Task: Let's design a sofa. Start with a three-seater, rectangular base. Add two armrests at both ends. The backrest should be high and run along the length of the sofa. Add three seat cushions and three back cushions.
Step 159:
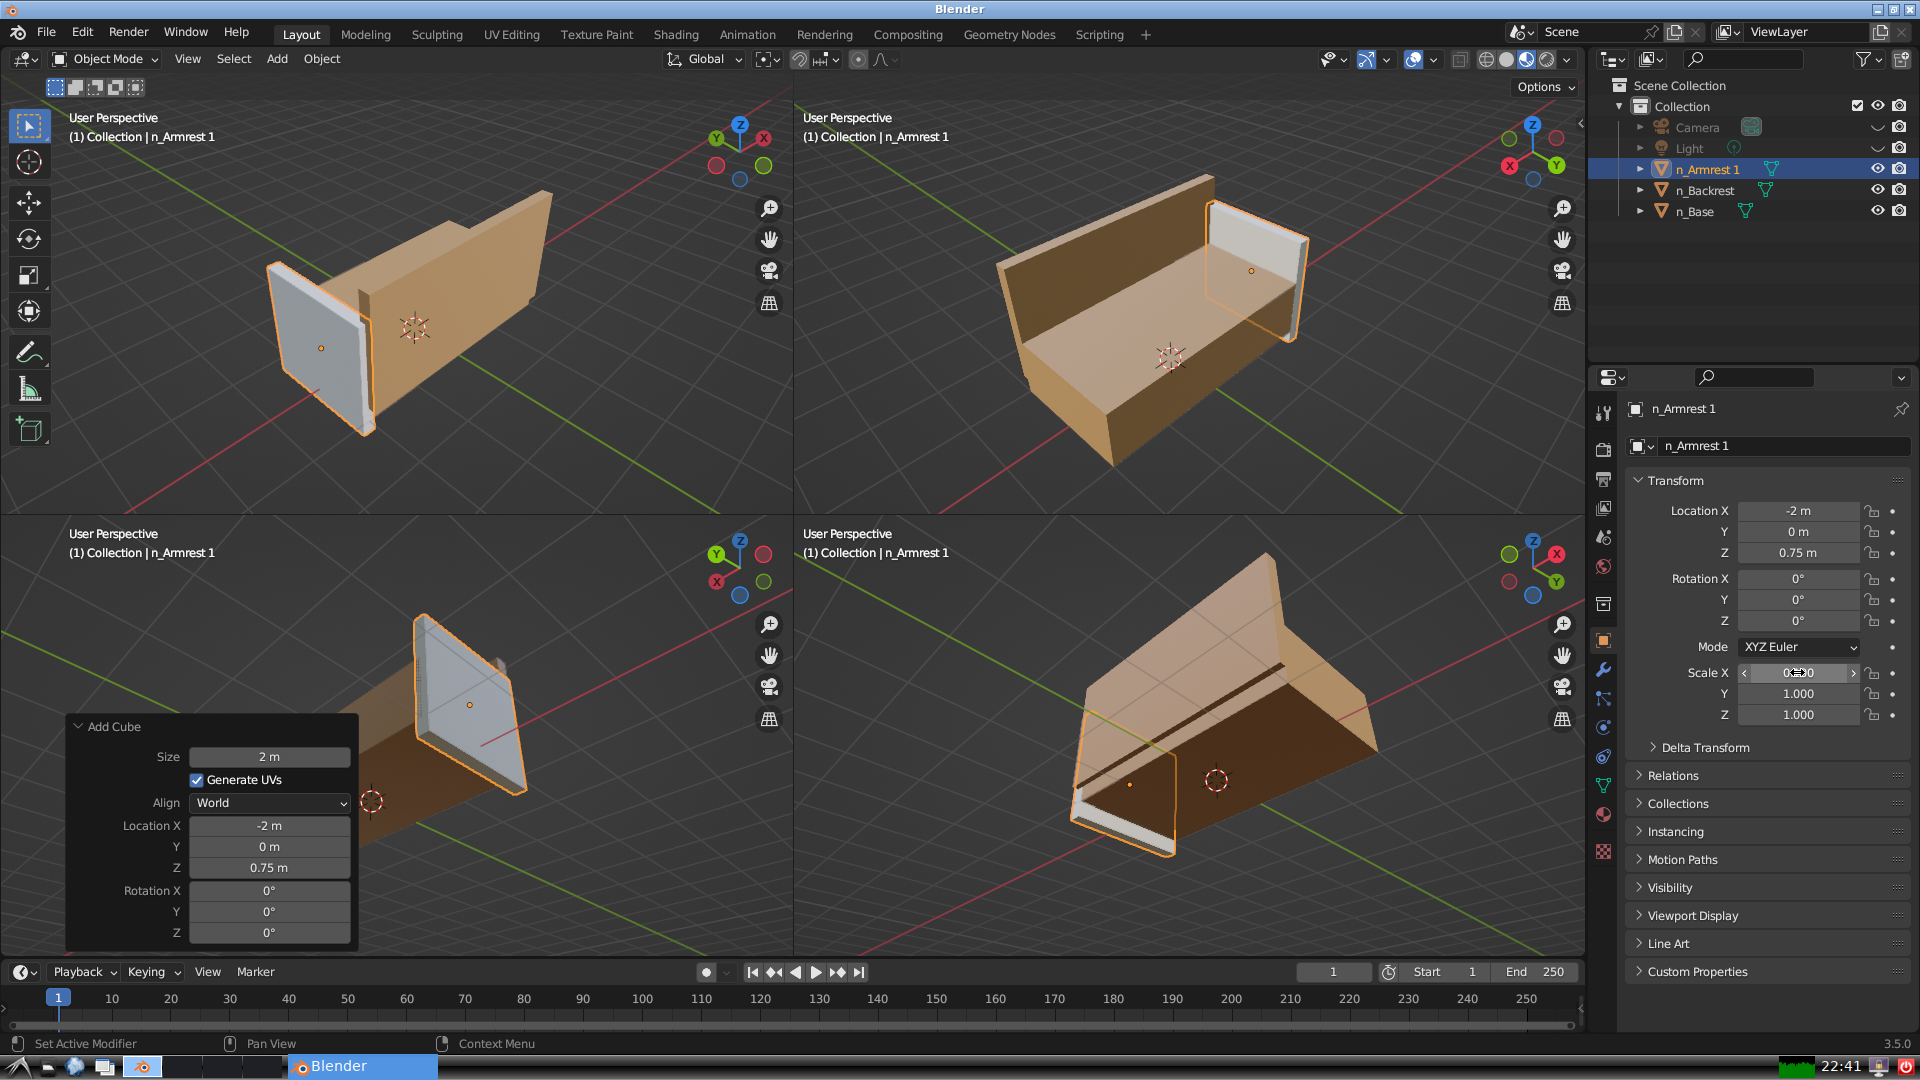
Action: {"mouse_move": [1797, 693]}